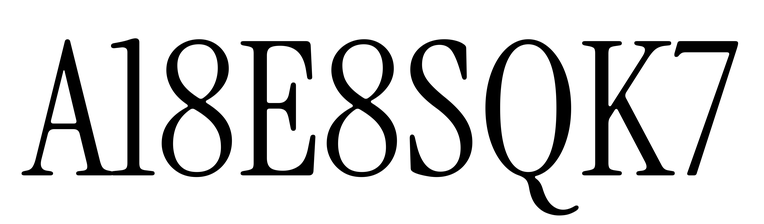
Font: InstrumentSerif-Regular